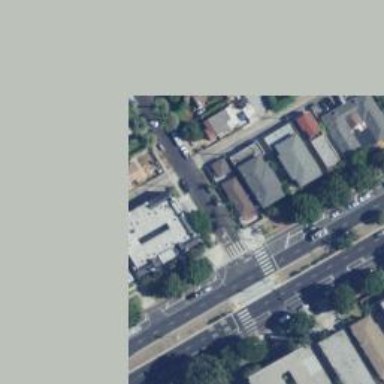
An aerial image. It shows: Marked footway crossing with zebra markings.